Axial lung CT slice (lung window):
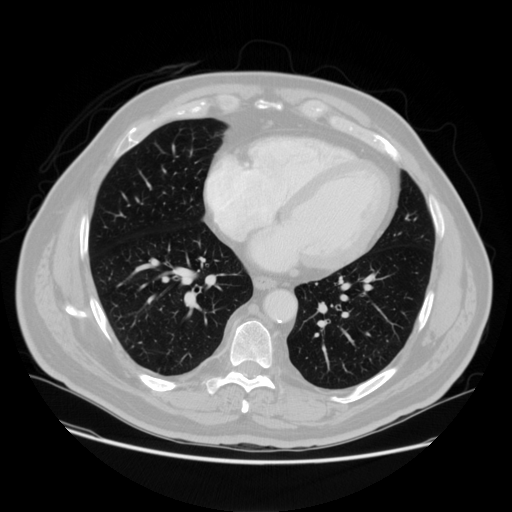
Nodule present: no